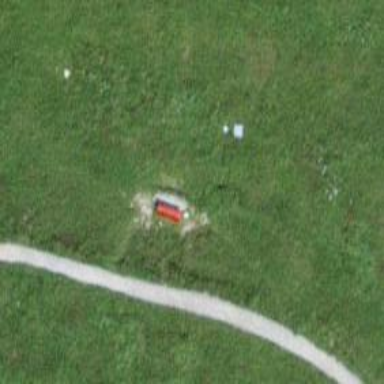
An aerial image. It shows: Bench.